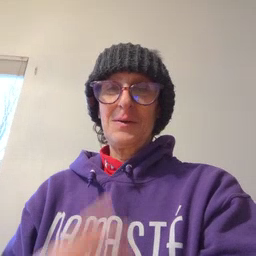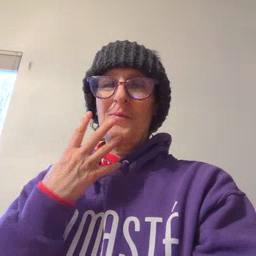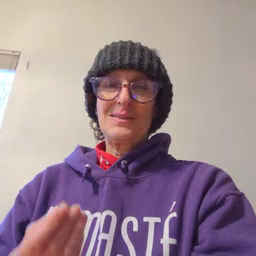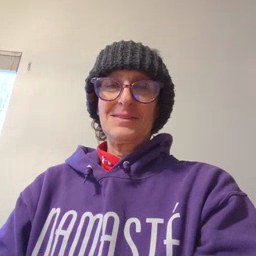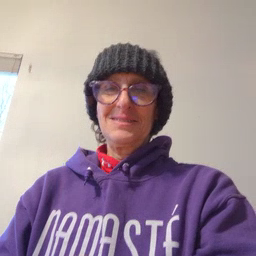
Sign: wet